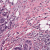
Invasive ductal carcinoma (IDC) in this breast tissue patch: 1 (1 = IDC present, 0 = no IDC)